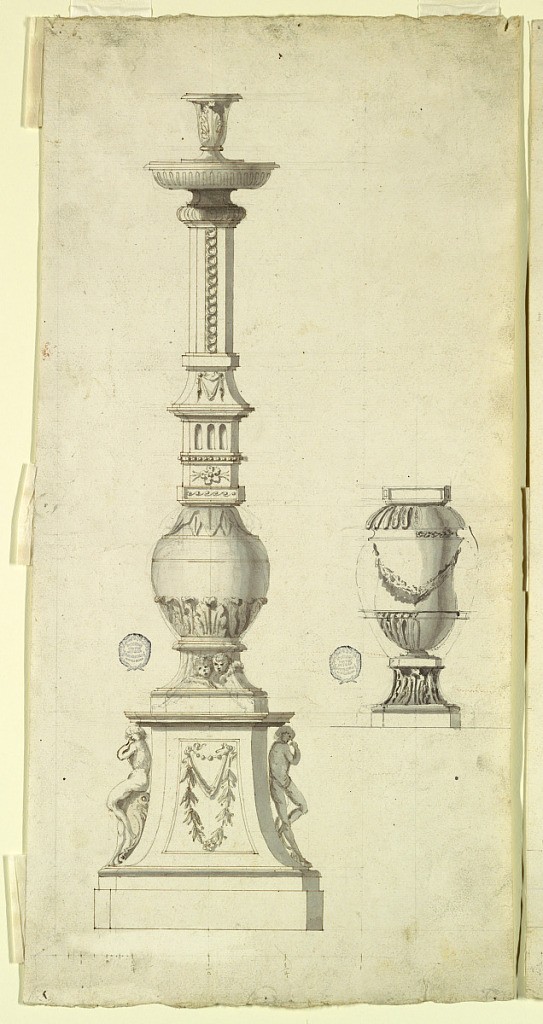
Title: Project for a Lamp
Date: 1815–1835
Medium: Graphite, pen and ink on paper
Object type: Drawing
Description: Two designs for a candelabra. At left, a plinth with a pair of ignudi. Baluster form with column and socket. At right, oval form with swag.